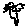
Label: bird